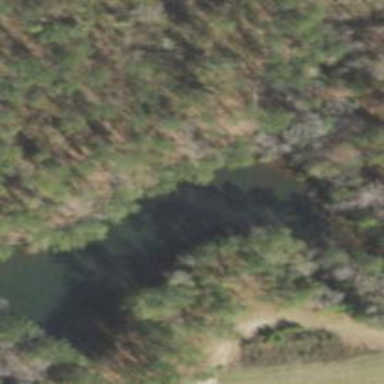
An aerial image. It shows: Reservoir of natural water.